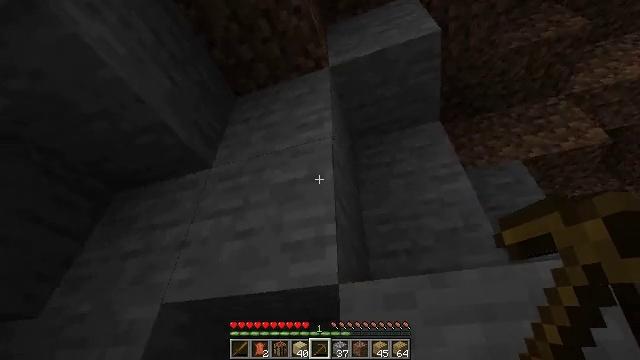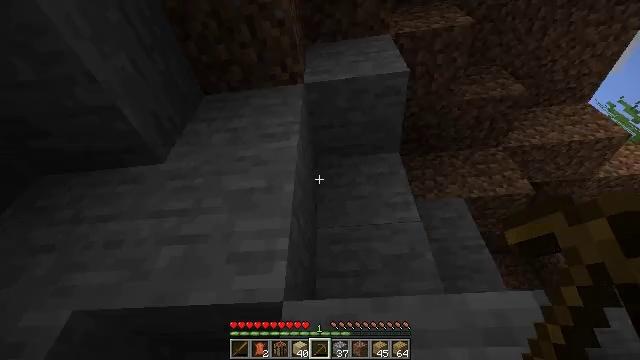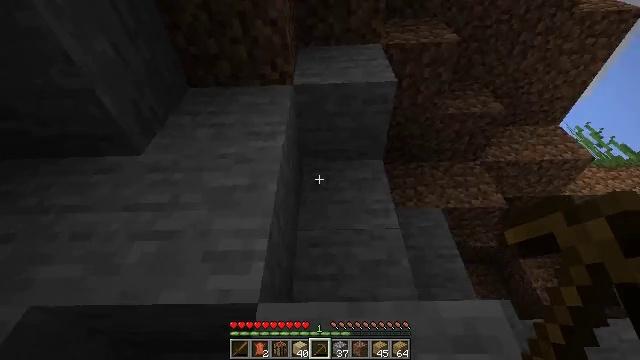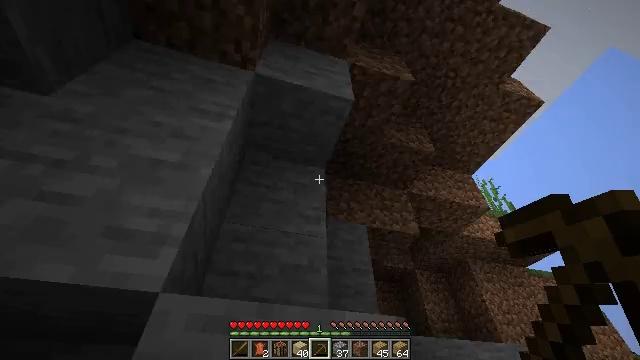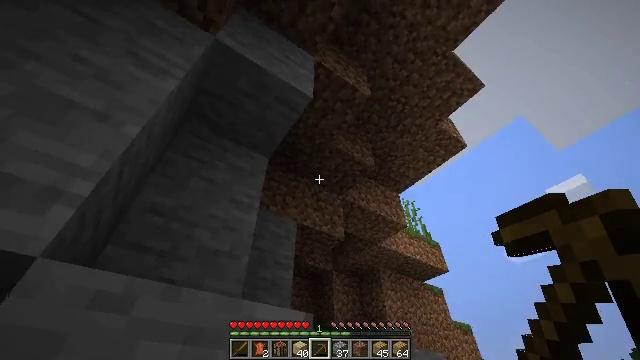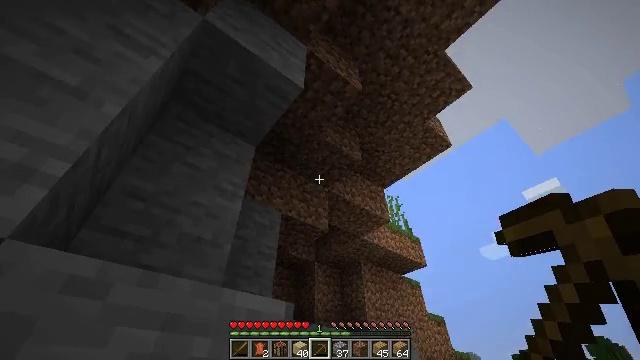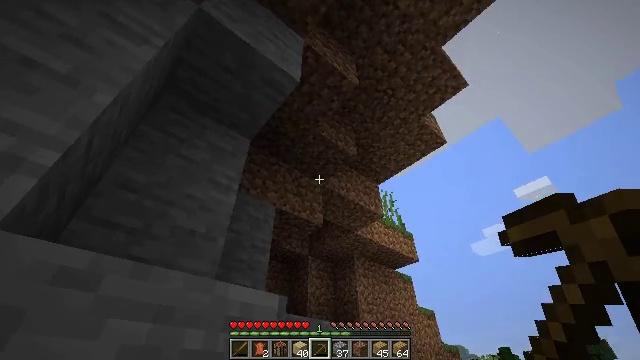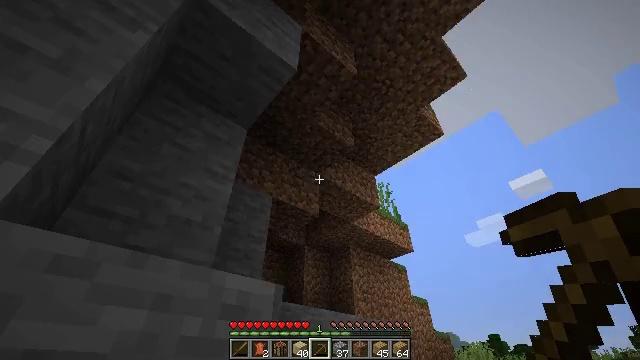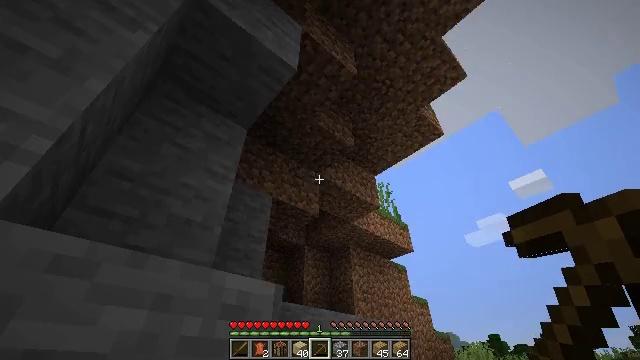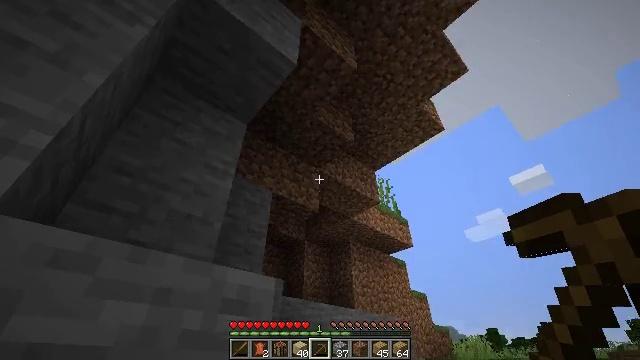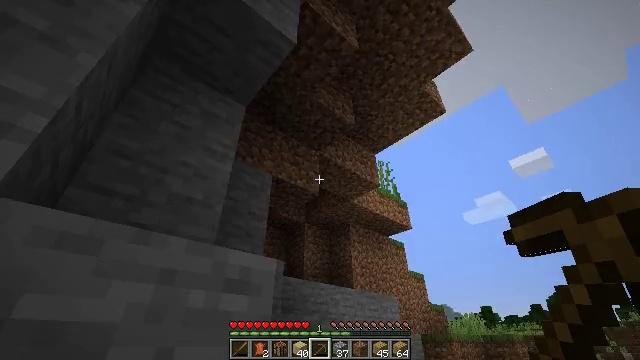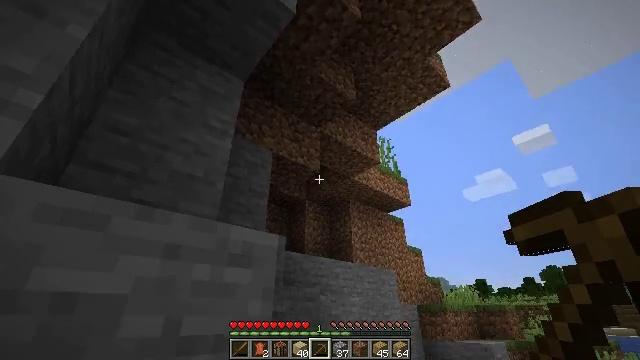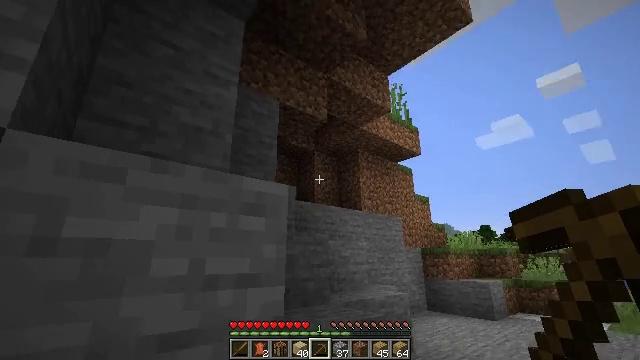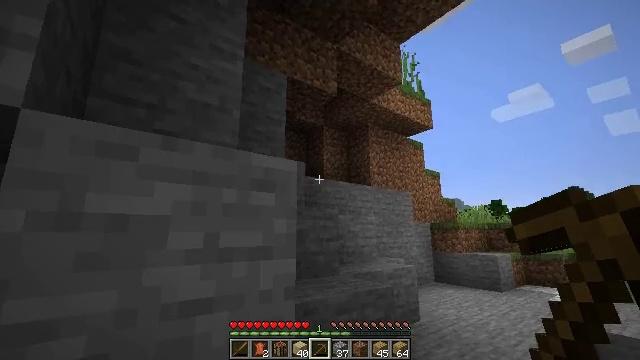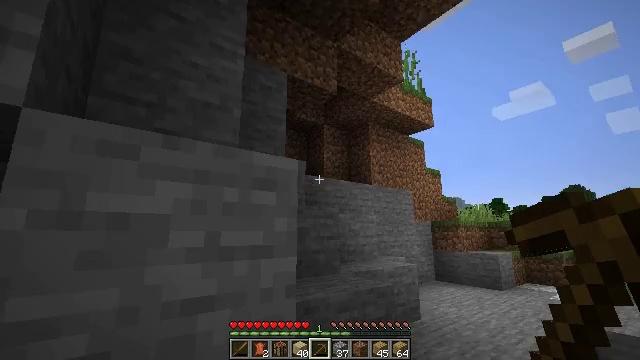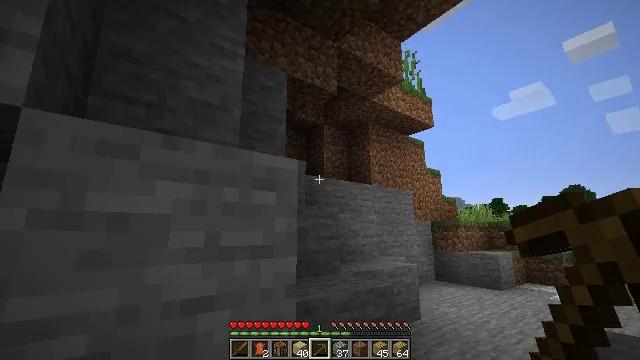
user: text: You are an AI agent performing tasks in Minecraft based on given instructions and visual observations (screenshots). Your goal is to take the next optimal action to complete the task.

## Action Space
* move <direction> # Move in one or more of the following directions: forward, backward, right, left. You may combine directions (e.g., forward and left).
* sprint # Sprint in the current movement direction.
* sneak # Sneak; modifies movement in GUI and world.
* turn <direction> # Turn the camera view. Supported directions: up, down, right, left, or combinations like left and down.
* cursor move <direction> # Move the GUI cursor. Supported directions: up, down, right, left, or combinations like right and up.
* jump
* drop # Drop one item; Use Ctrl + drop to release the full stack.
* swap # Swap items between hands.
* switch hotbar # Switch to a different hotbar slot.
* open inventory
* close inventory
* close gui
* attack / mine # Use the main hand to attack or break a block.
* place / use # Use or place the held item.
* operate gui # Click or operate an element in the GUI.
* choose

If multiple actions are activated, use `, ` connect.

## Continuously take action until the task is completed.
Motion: motion action
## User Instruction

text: Drop a wooden sword.
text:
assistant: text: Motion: turn right and up
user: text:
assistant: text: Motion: turn right
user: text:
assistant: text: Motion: turn right
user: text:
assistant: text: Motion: turn right and down
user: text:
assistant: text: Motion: turn right and down
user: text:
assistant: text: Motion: turn right and down
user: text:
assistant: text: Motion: turn down
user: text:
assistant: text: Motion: no_op
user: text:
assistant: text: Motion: turn down
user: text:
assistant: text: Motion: turn down
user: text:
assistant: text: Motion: turn down
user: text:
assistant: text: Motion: turn left and down
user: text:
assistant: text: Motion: turn left and down
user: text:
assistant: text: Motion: no_op
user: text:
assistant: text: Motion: no_op
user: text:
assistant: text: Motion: no_op
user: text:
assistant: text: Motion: turn left
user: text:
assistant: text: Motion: turn left
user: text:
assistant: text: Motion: no_op
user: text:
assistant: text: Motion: no_op
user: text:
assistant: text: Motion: no_op
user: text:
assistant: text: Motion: no_op
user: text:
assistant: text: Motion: turn right
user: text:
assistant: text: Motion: turn right and down
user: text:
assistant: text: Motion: turn right and down
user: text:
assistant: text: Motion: turn right and down
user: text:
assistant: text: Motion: turn right and down, open inventory
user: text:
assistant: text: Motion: cursor move right and down, open inventory
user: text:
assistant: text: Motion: cursor move right and down, open inventory
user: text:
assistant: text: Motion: cursor move right and down, open inventory